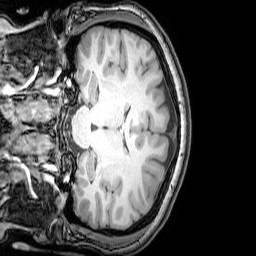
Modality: T1w
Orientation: coronal
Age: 25
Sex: female
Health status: healthy
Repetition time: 0.081 s
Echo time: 0.037 s